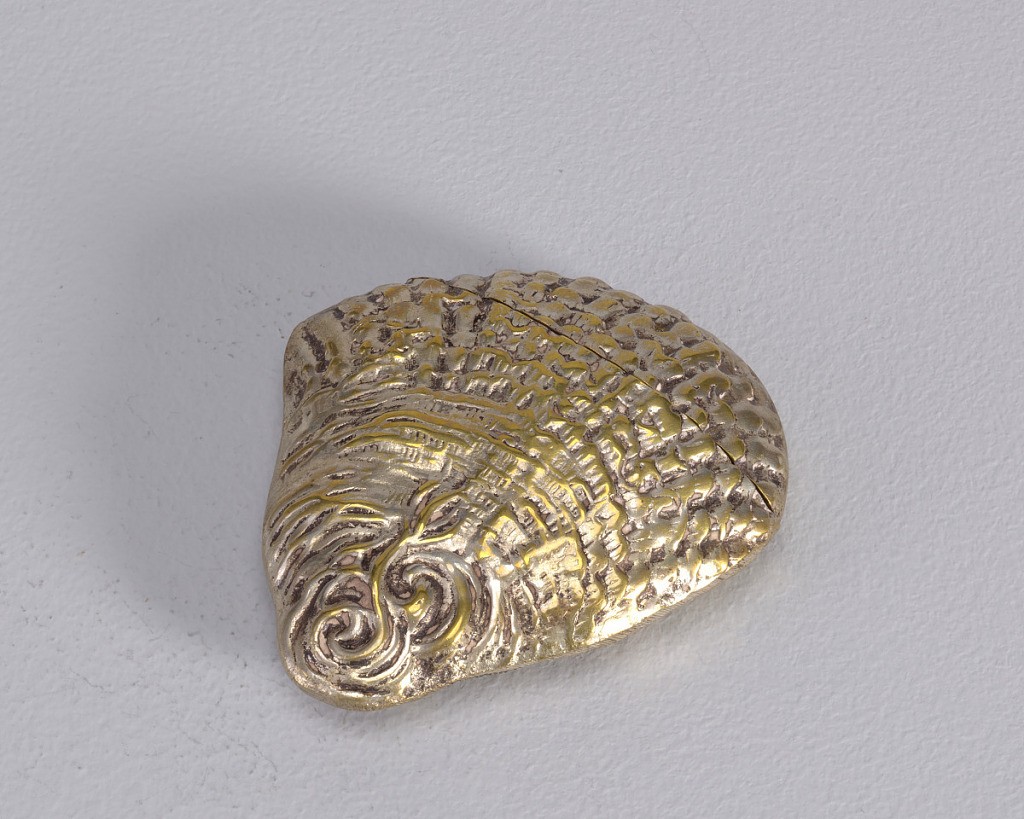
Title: Oyster Shell
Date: late 19th century
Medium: Plated brass
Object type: Matchsafe
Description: In the form of an oyster shell, with a cluster of seaweed near bottom on front. Wide, upper part (lid) flips back, hinge on reverse. Striker on canted side.